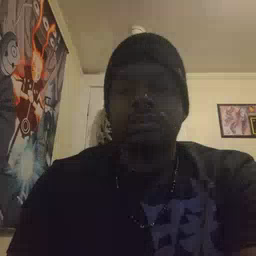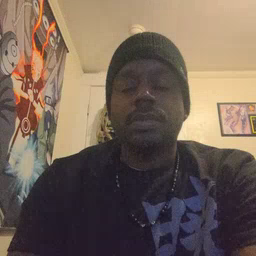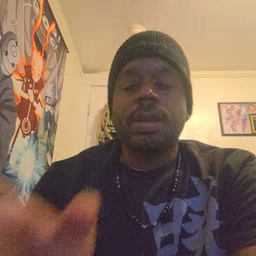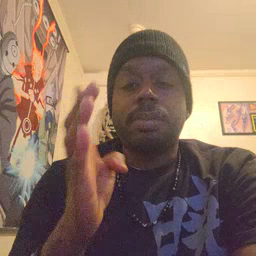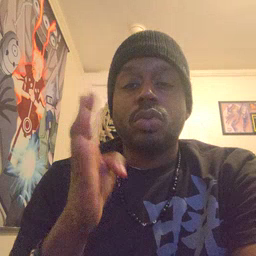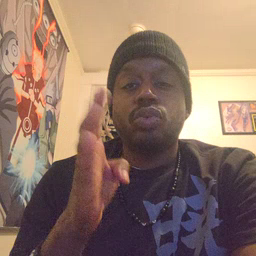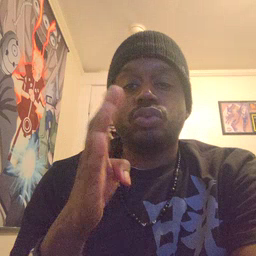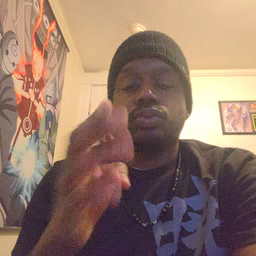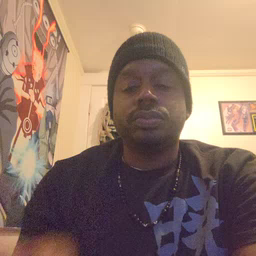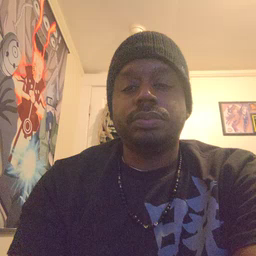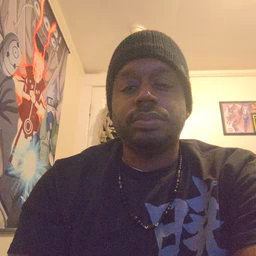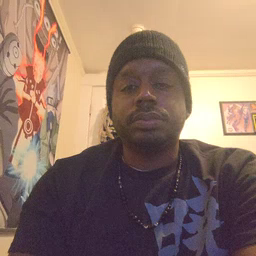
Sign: blue